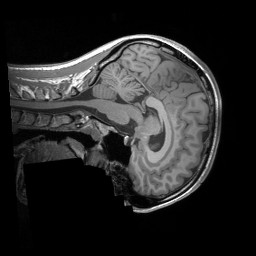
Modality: T1w
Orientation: sagittal
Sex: female
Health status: ill
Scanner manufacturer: siemens
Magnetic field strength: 3 T
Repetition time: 1.66 s
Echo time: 0.00254 s